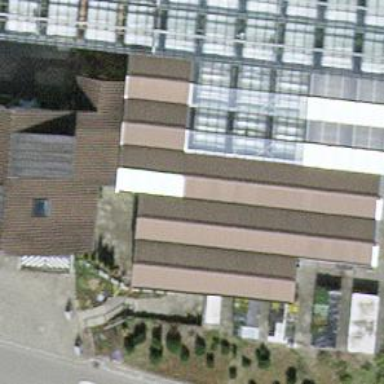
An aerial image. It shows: Garden center shop.